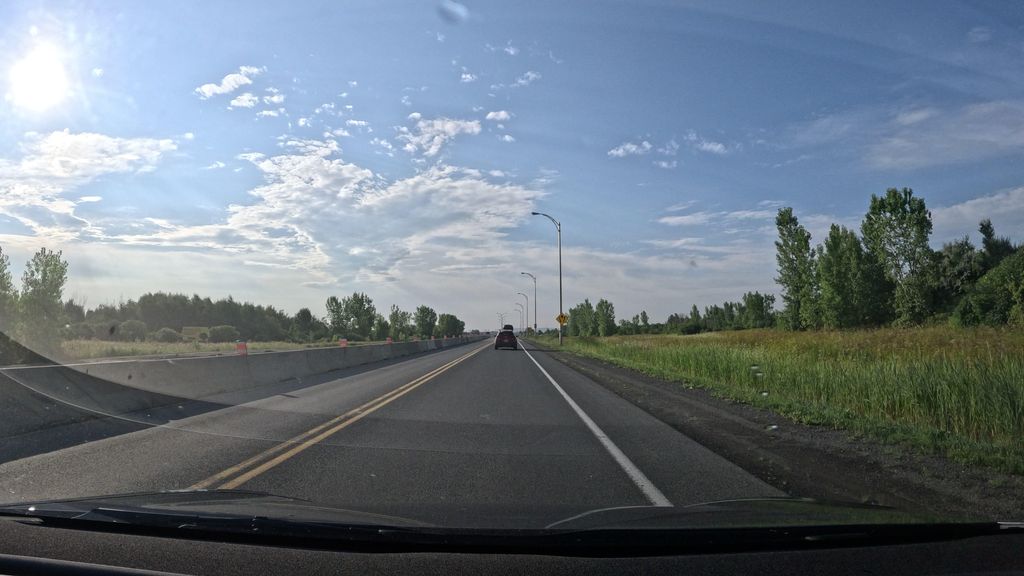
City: montreal